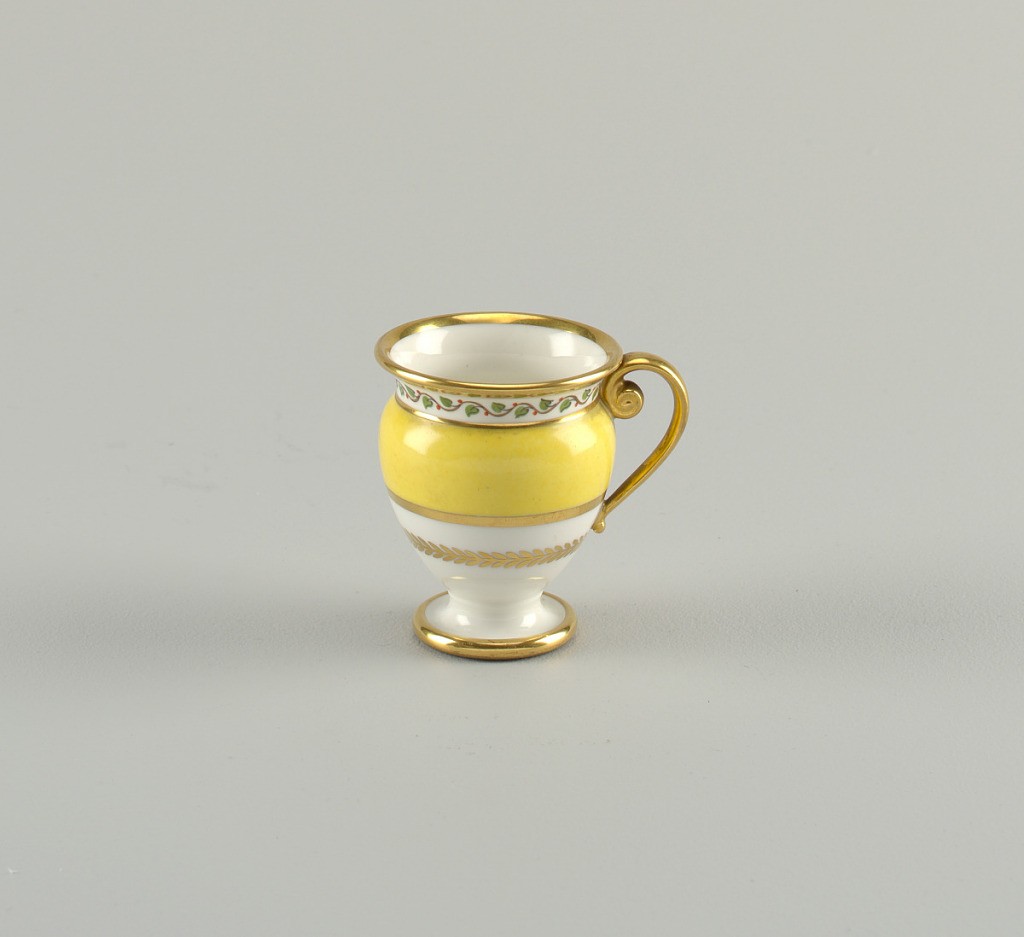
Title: Ice Cream Cup (Tasse à Glace), from a Dessert Service
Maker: Sèvres Porcelain Manufactory, French, established 1756
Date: ca. 1824
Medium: hard paste porcelain, vitreous enamel, gold
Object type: cup
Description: Ovoid, with round flat foot, cavetto neck and voluted handle. Decorated in gold and colors, with bands and foliate designs.